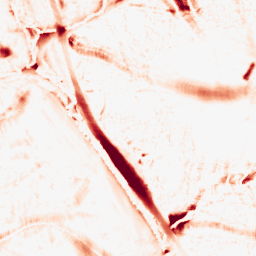
Category: morphological
Decomposition family: morphological_ellipse
Decomposition parameters: operation: opening
width: 30
height: 30
Upsampling method: linear_exact
Upsampling parameters: scale: 2
Upsampling scale: 2